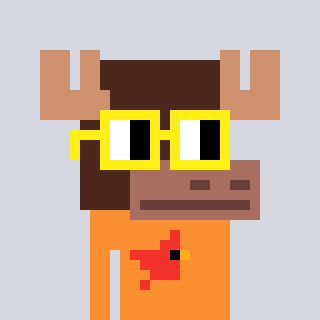
a pixel art character with square yellow glasses, a moose-shaped head and a orange-colored body on a cool background